Question: I'm in the situation that I have to design and implement a rather big system from the bottom. I'm having some (a lot actually) questions about the architecture that I would like your comments and thoughts on.
I don't hope that I've written too much here, but I wanted to give you all an idea of what the system is.
The applications will be built on Microsoft .NET Framework 4, with a MS SQL Server 2008 database. There will be a few applications that have to access this database, such as:
- - - - -
Now my big problem is what .NET parts I should use for such a system. For the "backend" I've considered using Windows Communication Foundation:

Would WCF be a good choice?
The intranet application will be an application that has to edit lots of records in the database. It has to be easy to navigate using the keyboard (fast to work with). Has a feature such as "find customer, find that, lookup this, choose this and update that". What would be the best choice to develop this application in? Would it be WPF or good old Windows Forms? I don't need all of the fancy graphics features in WPF, like 3D, but the application has to look nice (maybe something like the new Visual Studio/Office tools).
And the same question goes for the web pages. They have much the same work to do, but not as many features as the intranet application, and not the same amount of data (much less).
That is my questions for now. I'm hoping to get a discussion going that will open my eyes to some of these technologies, helping me decide architecture to go with.
I would like to say thanks in advance, and let you all know that any thoughts will be much appreciated.
---
It seems like many agree that we should use WCF. When introducing an ORM mapper in the data layer, and a service layer using WCF, there must be a performance hit? Do you have any comments on this?
Another question that keeps popping up is how we handle authentication and roles. The intranet application has "master" access (no limitations). However, when a customer retrieves information from the web application about their users, what is returned depends on what their "service level" is and a few other parameters related to the customer. What is the best way to handle this? Are there any patterns/ best practices?
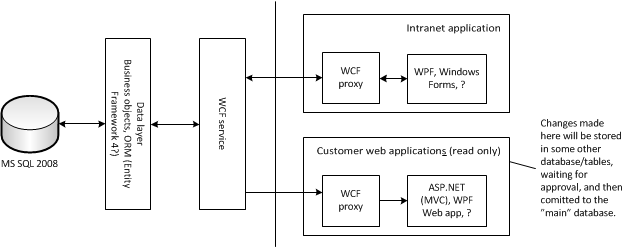
Answer: WPF is incredibly powerful and is unquestionably best choice for the type of application you describe. If your team has no WPF experience figure on a several month learning curve, but the long-term benefits of increased productivity and maintainability make it well worth it. The reason you might consider anything but WPF is if you have a tight deadline and your team already knows some other technology very well. Even in that case, I would consider developing the WPF version in parallel and consider the other version as just a prototype.
Some people are doing desktop development using Silverlight instead of WPF on the theory that they should use one technology instead of two. I don't agree with that argument: The two technologies are similar enough that skills and code transfer extremely well, WPF currently has many very useful features missing in Silverlight, and as Silverlight gains those features it tends to copy what is good from WPF. So in the long run any effort spent and code created while devloping WPF applications will not be wasted.
Also note that WPF can run in a browser just as well as Silverlight. When I create web applications for clients that I know will be running Windows I choose WPF over Silverlight. I am currently in the process of converting a bunch of Windows apps into WPF web apps for easier deployment.
You'd be a fool to use ASP.NET MVC on a web application if you could possibly use Silverlight. Things that takes days in ASP.NET MVC take hours or minutes on Silverlight. Things that take days in Silverlight take years in ASP.NET MVC.
Silverlight's market penetration is currently around 50% and growing at 2-3% per month, and it will run on 99% of desktop machines. By next year penetration may be at 85% or higher. You have to weigh the risk that a few users won't download Silverlight and won't access your application against the risks associated with ASP.NET MVC: With ASP.NET MVC your application will cost a lot more to develop, take longer to get to market, have fewer features and less "richness".
That said, if there was a contract I really, really, really wanted and the client wasn't comfortable using Silverlight, I would probably fall back to ASP.NET MVC as my second choice. But only if the web section of the application was relatively small.
WCF is a good choice for serving up your data. It is currently better than the competition, plenty fast, and integrates well with Silverlight, XBAP, and WPF. If you have no compelling reason to choose a different web services technology I would go with WCF.
As far as efficiency goes, WCF's binary formatter is just about as efficient as anything you will find, and is more efficient than typical direct database access protocols such as TDS for the usage patterns you will encounter. If you have to use the SOAP formatter for compatibility you will lose some bandwidth in the conversion to XML but otherwise it is relatively efficient.
I use a data layer called "Emerald Data Foundation" that I built myself and plan to open-source in the next few months. It uses the same objects on the web service and on the client and behaves identically whether or not it is connected to a back-end database. This works very well because you hardly realize there is a communications layer at all. Such an approach makes the data layer extremely simple.
Emerald Data Foundation also has a role-based access control mechanism that allows clients to be granted access to data based on relationships between data objects, so that, for example, a person can access only their own customer data. This is enforced at the data layer so no UI layer development can accidentally expose data that shouldn't be seen or make unauthorized updates.